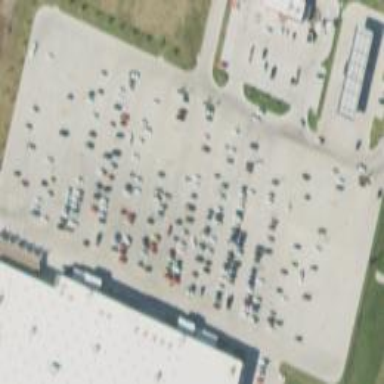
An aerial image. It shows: Parking area with surface.